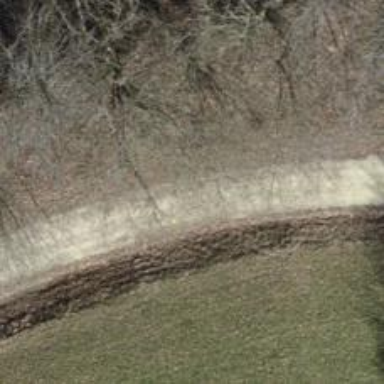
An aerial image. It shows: Agricultural vehicle track with grade2 surface type.